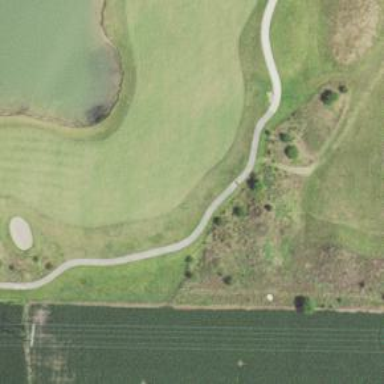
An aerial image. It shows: Path designated for golf carts.